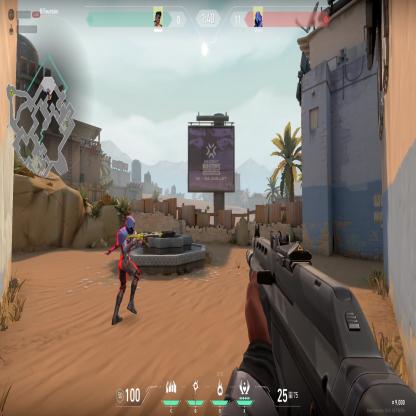
Label: enemy